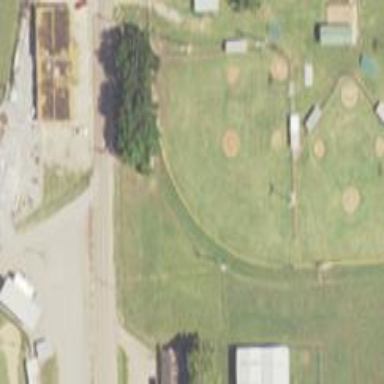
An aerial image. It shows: Baseball pitch for leisure land.